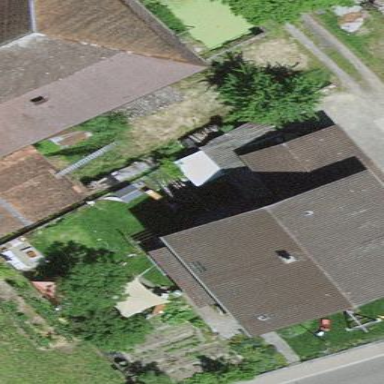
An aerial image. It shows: Residential building.